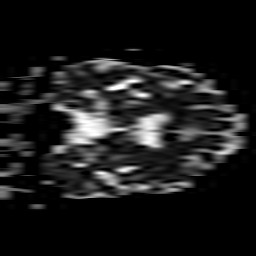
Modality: ADC
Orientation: coronal
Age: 74
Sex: female
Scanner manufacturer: philips
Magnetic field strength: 3 T
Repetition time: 4.238 s
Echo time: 0.07304 s